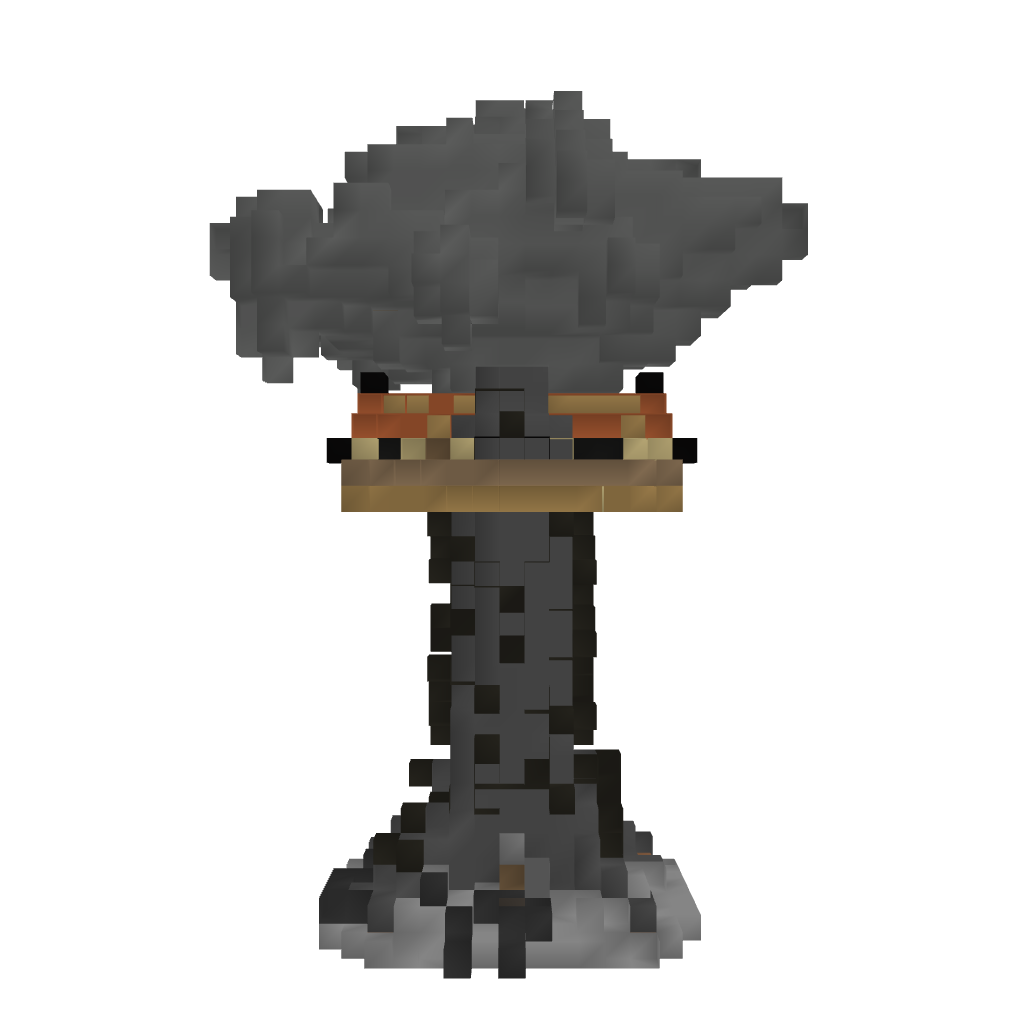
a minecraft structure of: Tree House